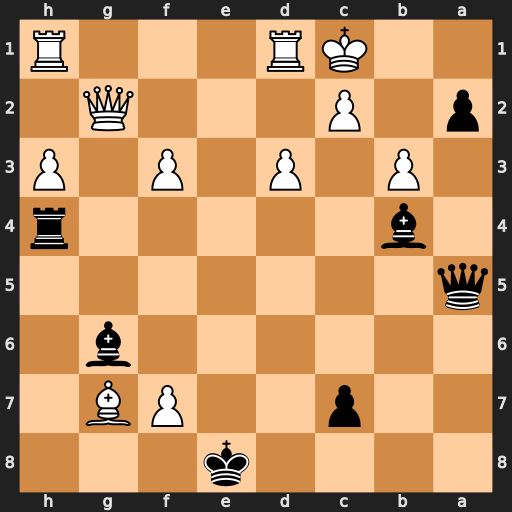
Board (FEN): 4k3/2p2PB1/6b1/q7/1b5r/1P1P1P1P/p1P3Q1/2KR3R
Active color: b
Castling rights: -
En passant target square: -
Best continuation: Kxf7 Qxg6+ Kxg6